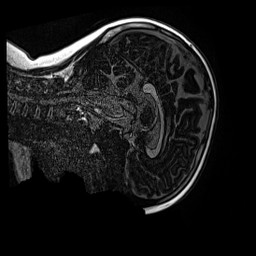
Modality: MP2RAGE
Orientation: sagittal
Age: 10
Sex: female
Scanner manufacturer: siemens
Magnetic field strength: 3 T
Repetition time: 4 s
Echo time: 0.00299 s